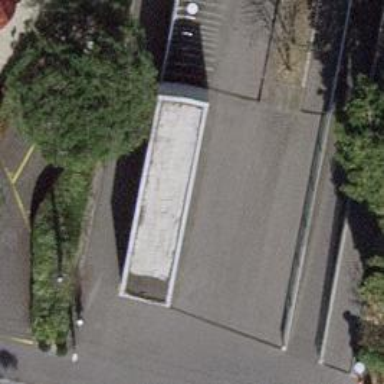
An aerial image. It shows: Bicycle parking facility.